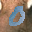
Label: 0